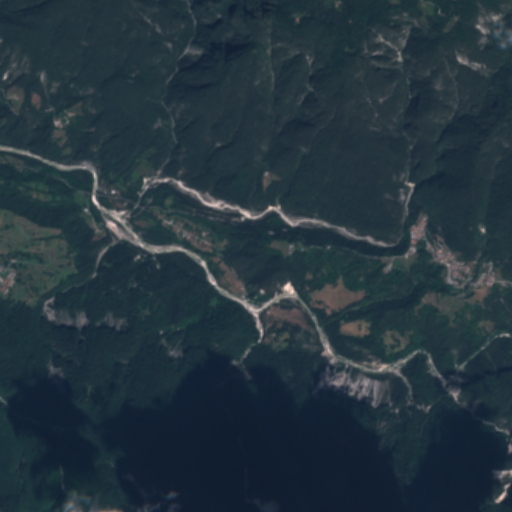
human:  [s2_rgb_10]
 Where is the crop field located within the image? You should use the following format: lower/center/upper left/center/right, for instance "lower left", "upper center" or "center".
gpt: The crop field is located in the center right of the image.
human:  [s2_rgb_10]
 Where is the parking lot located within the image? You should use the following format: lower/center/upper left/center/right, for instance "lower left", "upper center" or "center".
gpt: The parking lot is located in the center right of the image.
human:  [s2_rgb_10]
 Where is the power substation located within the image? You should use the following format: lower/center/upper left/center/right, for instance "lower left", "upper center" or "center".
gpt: The power substation is located in the center right of the image.
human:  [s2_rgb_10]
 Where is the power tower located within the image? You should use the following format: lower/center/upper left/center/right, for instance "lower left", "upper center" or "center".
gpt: There is no power tower in the image.